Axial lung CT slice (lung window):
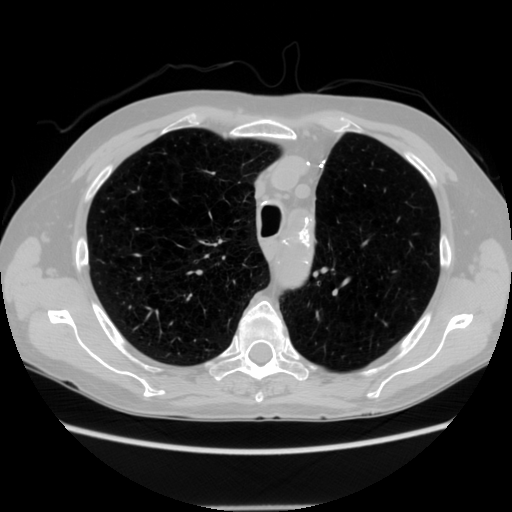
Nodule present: no